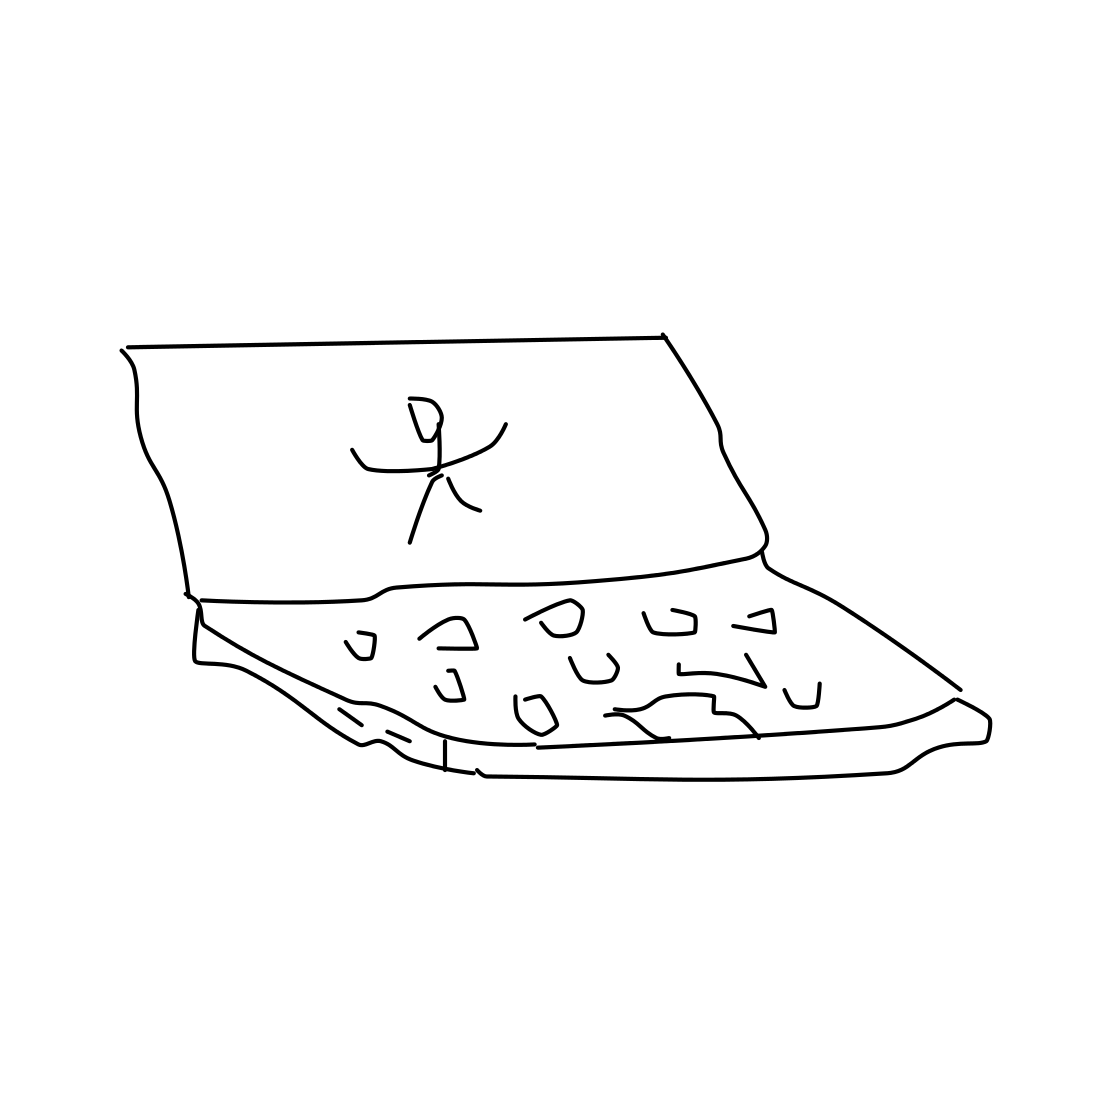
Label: laptop